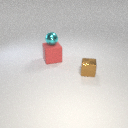
large red rubber cube below small cyan metal sphere